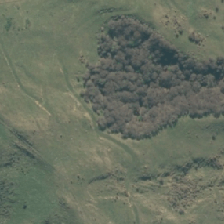
Land cover: manuka_kanuka